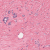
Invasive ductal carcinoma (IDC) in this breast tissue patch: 0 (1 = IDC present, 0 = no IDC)